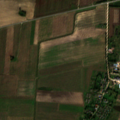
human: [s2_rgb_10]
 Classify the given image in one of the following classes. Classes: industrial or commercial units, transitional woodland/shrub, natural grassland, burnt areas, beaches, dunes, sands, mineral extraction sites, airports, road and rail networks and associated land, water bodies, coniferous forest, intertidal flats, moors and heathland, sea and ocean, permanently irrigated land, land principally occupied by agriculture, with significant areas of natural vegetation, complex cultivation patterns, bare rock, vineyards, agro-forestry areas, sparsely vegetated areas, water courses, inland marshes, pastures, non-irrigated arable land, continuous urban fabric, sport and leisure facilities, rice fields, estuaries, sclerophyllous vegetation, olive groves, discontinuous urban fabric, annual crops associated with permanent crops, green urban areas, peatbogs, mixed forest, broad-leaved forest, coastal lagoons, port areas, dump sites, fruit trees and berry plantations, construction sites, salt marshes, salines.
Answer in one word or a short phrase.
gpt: discontinuous urban fabric, non-irrigated arable land